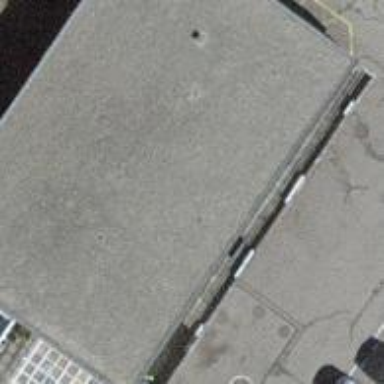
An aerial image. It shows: Car repair shop.